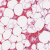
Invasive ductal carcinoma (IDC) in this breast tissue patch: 0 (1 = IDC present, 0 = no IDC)